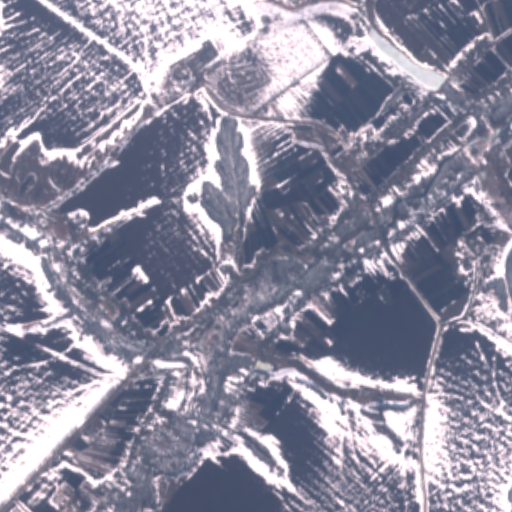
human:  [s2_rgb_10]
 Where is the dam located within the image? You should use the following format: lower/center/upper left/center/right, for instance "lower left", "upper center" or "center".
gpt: The dam is located in the upper right of the image.
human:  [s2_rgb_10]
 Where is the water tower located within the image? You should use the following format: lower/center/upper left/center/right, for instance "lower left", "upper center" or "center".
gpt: The water tower is located in the upper right of the image.
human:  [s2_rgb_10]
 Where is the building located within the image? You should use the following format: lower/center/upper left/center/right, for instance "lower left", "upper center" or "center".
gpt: There is no building in the image.